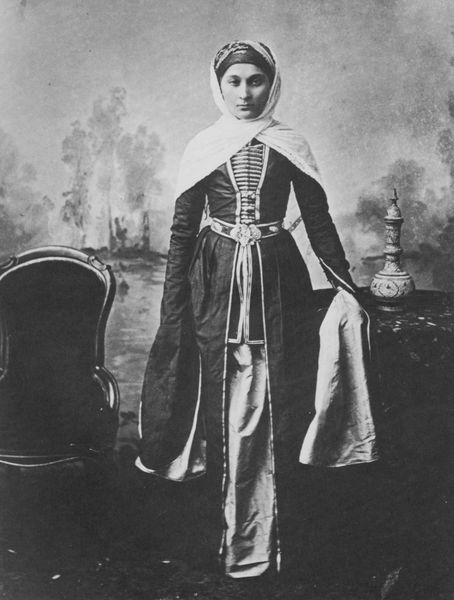
Titel: Prinzessin des Urusbiew- Stammes in der Gegend des Terek-Tals
Künstler: Russischer Photograph
Standort: Wien
Institution: Museum für Völkerkunde
Schlagwörter: gemälde, hand, umhang, weiß, bäume, landschaft, frau, hintergrund, kleid, licht, nase, schwarz, stirn, stuhl, tisch, blick, dame, gürtel, schleier, rock, flasche, wand, gesicht, kleidung, mensch, rahmen, spitze, ärmel, portrait, porträt, gewand, haare, kostüm, mantel, sessel, stehend, innen, turm, vase, schärpe, kopfbedeckung, taille, schiff, russland, kette, kopftuch, atelier, kordel, foto, fotografie, photographie, gefäß, lehnstuhl, orient, orientalisch, schwarzweiss, brokat, photo, tracht, geschnürt, scjwarz, orientalismus, haremsdame, turban, islam, türkei, standbild, untergewand, überkleid, ungarn, vorderasien, camera obscura, daguerreotypie, studioaufnahme, dagguerotypie, georgien, industriezeit, muslimin, pose